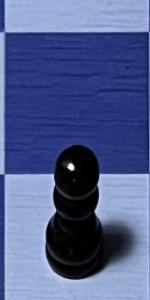
Label: Pawn_Black